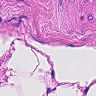
Metastatic tissue present: no